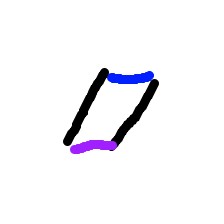
Shape: parallelogram